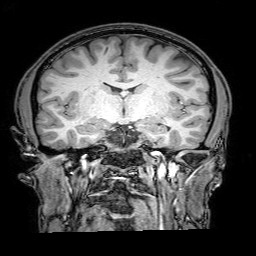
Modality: T1w
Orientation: sagittal
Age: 25
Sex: male